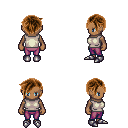
a pixel art fantasy rpg character, female body template, human, dark skin, white sleeveless shirt, magenta pants, brown pixie cut hairstyle, metal boots, four views (front, back, left, right), 2x2 character sprite sheet, small pixel art, hard edges, no anti-aliasing